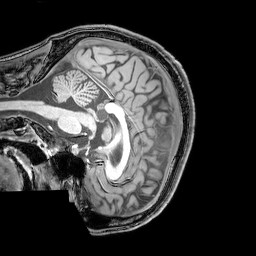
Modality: T1w
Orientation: sagittal
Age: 24
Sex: male
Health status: healthy
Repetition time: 0.081 s
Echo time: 0.037 s